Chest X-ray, PA view. Patient: 55 years old, sex F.
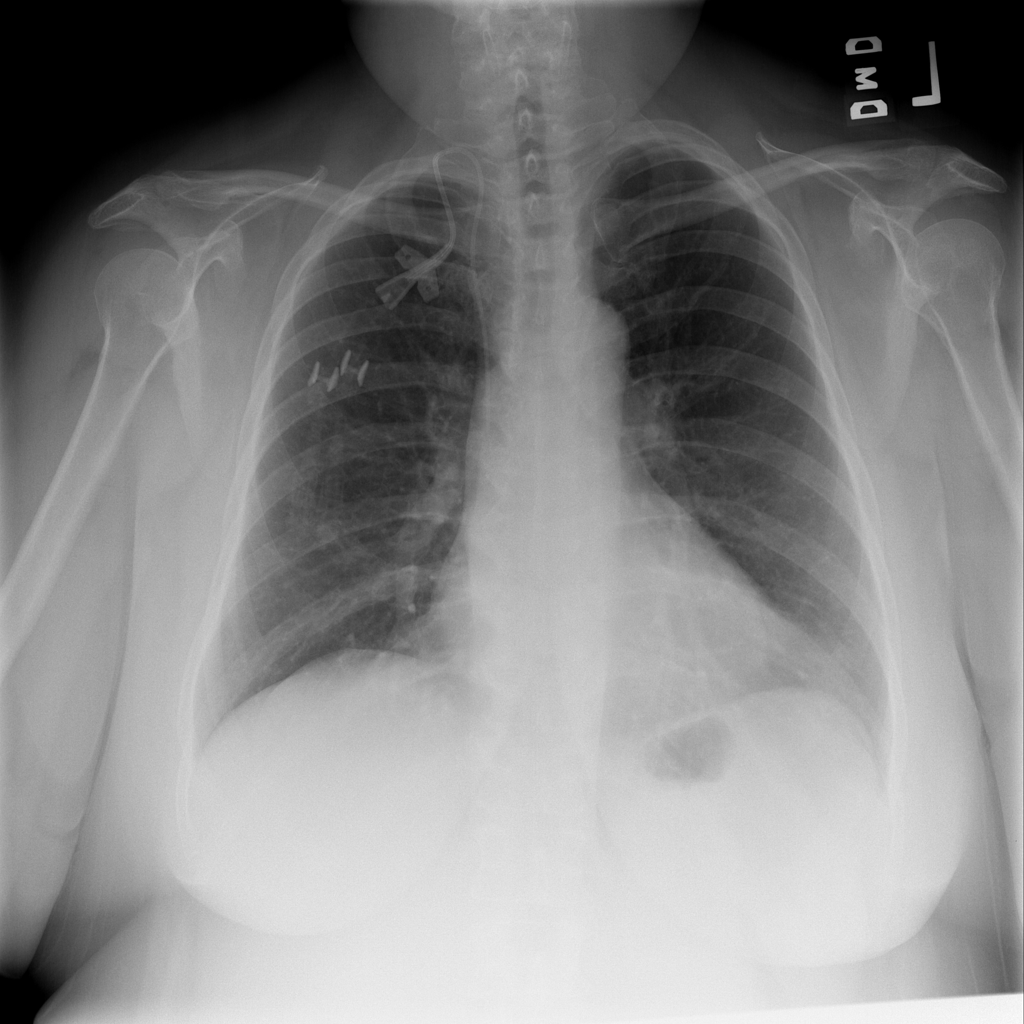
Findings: No Finding